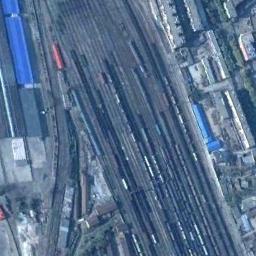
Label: railway